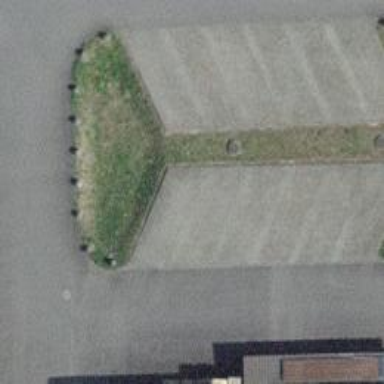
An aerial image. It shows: Diagonal street-side parking area.